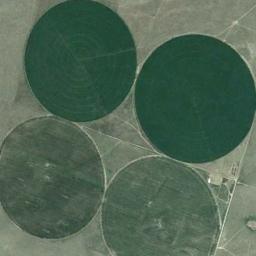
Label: circular_farmland